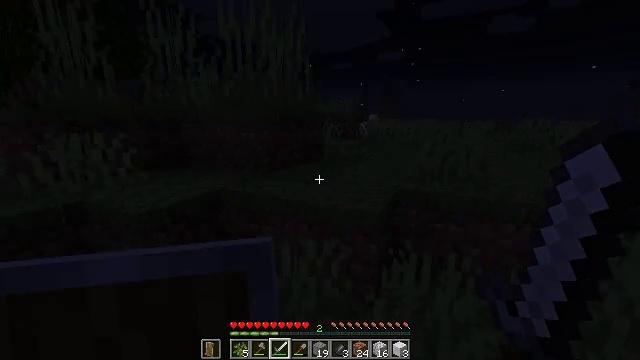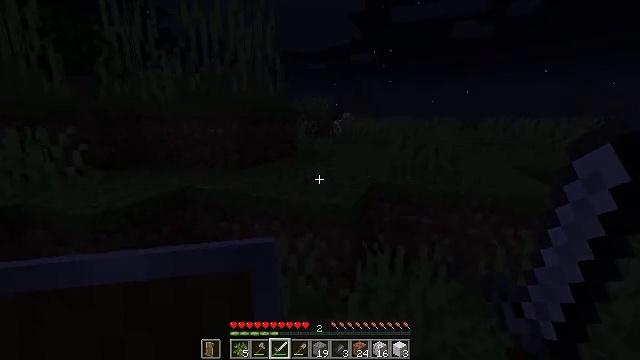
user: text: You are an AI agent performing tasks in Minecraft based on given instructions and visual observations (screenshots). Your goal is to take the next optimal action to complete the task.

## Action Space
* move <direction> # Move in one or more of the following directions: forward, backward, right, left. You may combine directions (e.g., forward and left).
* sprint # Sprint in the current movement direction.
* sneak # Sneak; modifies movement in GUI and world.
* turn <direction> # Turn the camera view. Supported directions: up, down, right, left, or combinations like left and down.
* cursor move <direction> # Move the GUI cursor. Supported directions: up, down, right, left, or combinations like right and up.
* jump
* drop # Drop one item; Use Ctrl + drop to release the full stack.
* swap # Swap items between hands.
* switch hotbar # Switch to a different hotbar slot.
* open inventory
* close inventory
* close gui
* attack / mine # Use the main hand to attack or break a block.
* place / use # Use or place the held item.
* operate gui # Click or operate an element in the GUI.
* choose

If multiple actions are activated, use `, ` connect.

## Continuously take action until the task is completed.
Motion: motion action
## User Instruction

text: Combat the pig.
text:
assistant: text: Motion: move forward, turn right
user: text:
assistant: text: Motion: no_op